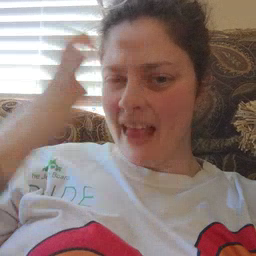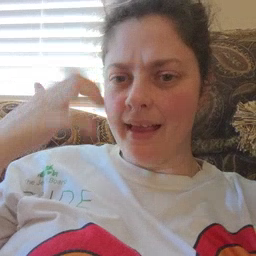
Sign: mad